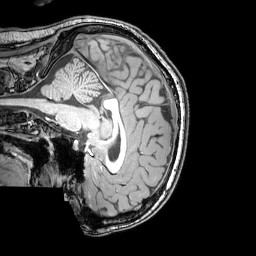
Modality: T1w
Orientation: sagittal
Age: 23
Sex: male
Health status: healthy
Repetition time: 0.081 s
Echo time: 0.037 s